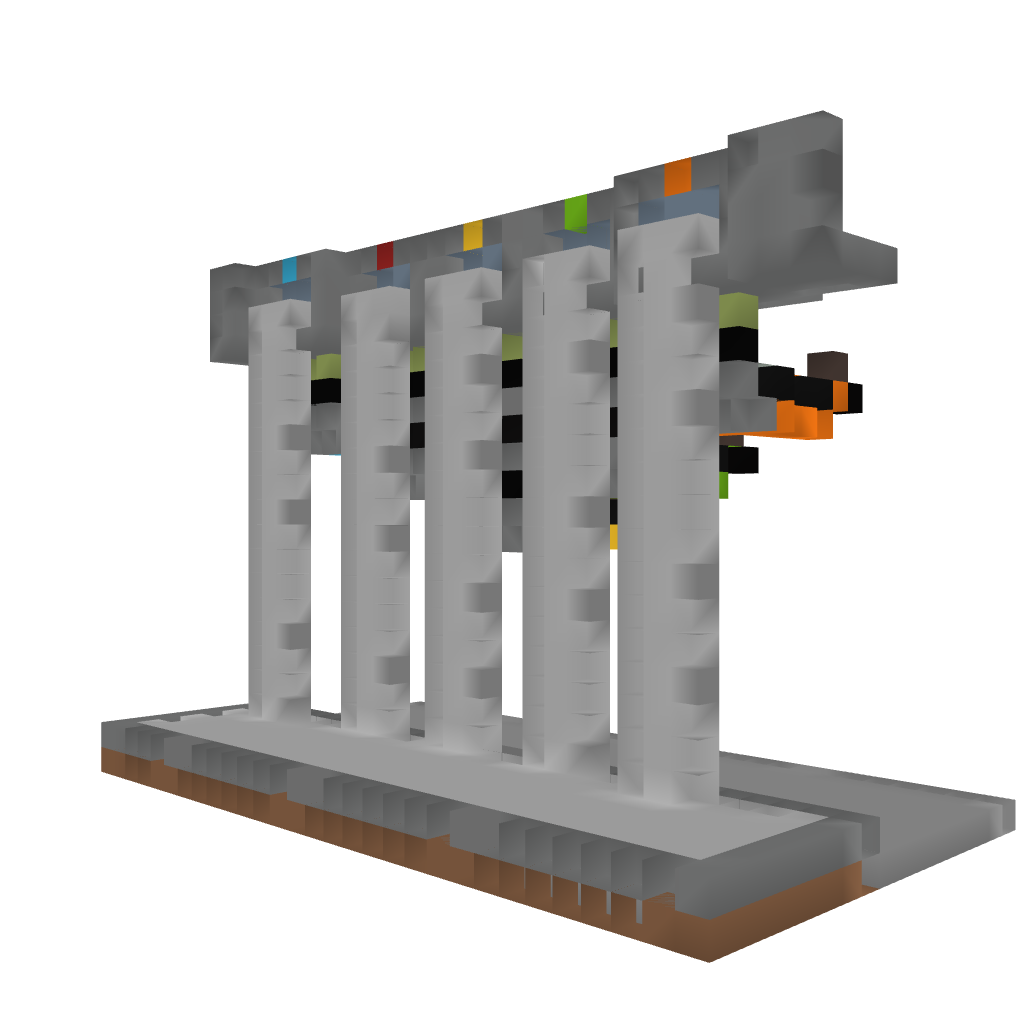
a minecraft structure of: Damn Mechanics